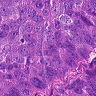
Metastatic tissue present: yes